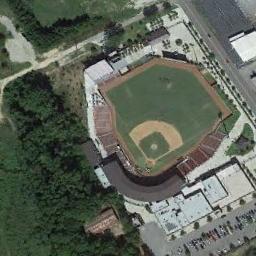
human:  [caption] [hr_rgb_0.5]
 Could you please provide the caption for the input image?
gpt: There are many trees beside the stadium .

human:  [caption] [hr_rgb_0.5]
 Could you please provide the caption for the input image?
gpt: This stadium has a row of white signs on each side .

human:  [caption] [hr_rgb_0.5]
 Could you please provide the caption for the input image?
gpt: Irregular stadiums next to buildings, Parking lots and forests .

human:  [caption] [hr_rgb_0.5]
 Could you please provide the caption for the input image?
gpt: The stadium is next to some trees and parking lot .

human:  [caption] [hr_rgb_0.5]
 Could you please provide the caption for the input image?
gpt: There are some green trees near the stadium .